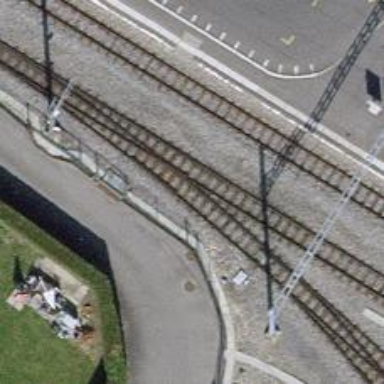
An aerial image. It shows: Narrow-gauge railway siding with electrified contact lines. It consists of one track.